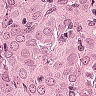
Metastatic tissue present: yes